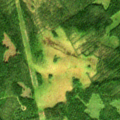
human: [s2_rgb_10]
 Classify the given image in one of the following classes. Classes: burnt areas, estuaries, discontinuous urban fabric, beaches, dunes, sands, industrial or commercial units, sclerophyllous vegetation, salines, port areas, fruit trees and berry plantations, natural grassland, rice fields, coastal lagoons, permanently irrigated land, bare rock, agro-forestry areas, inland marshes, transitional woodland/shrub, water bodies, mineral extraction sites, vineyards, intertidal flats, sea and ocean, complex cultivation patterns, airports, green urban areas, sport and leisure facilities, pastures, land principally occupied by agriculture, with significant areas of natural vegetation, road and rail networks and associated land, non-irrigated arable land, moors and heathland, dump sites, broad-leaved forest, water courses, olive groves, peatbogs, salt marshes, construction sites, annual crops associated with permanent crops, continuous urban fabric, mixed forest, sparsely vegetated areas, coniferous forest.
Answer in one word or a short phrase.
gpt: coniferous forest, mixed forest, transitional woodland/shrub, peatbogs